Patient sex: F
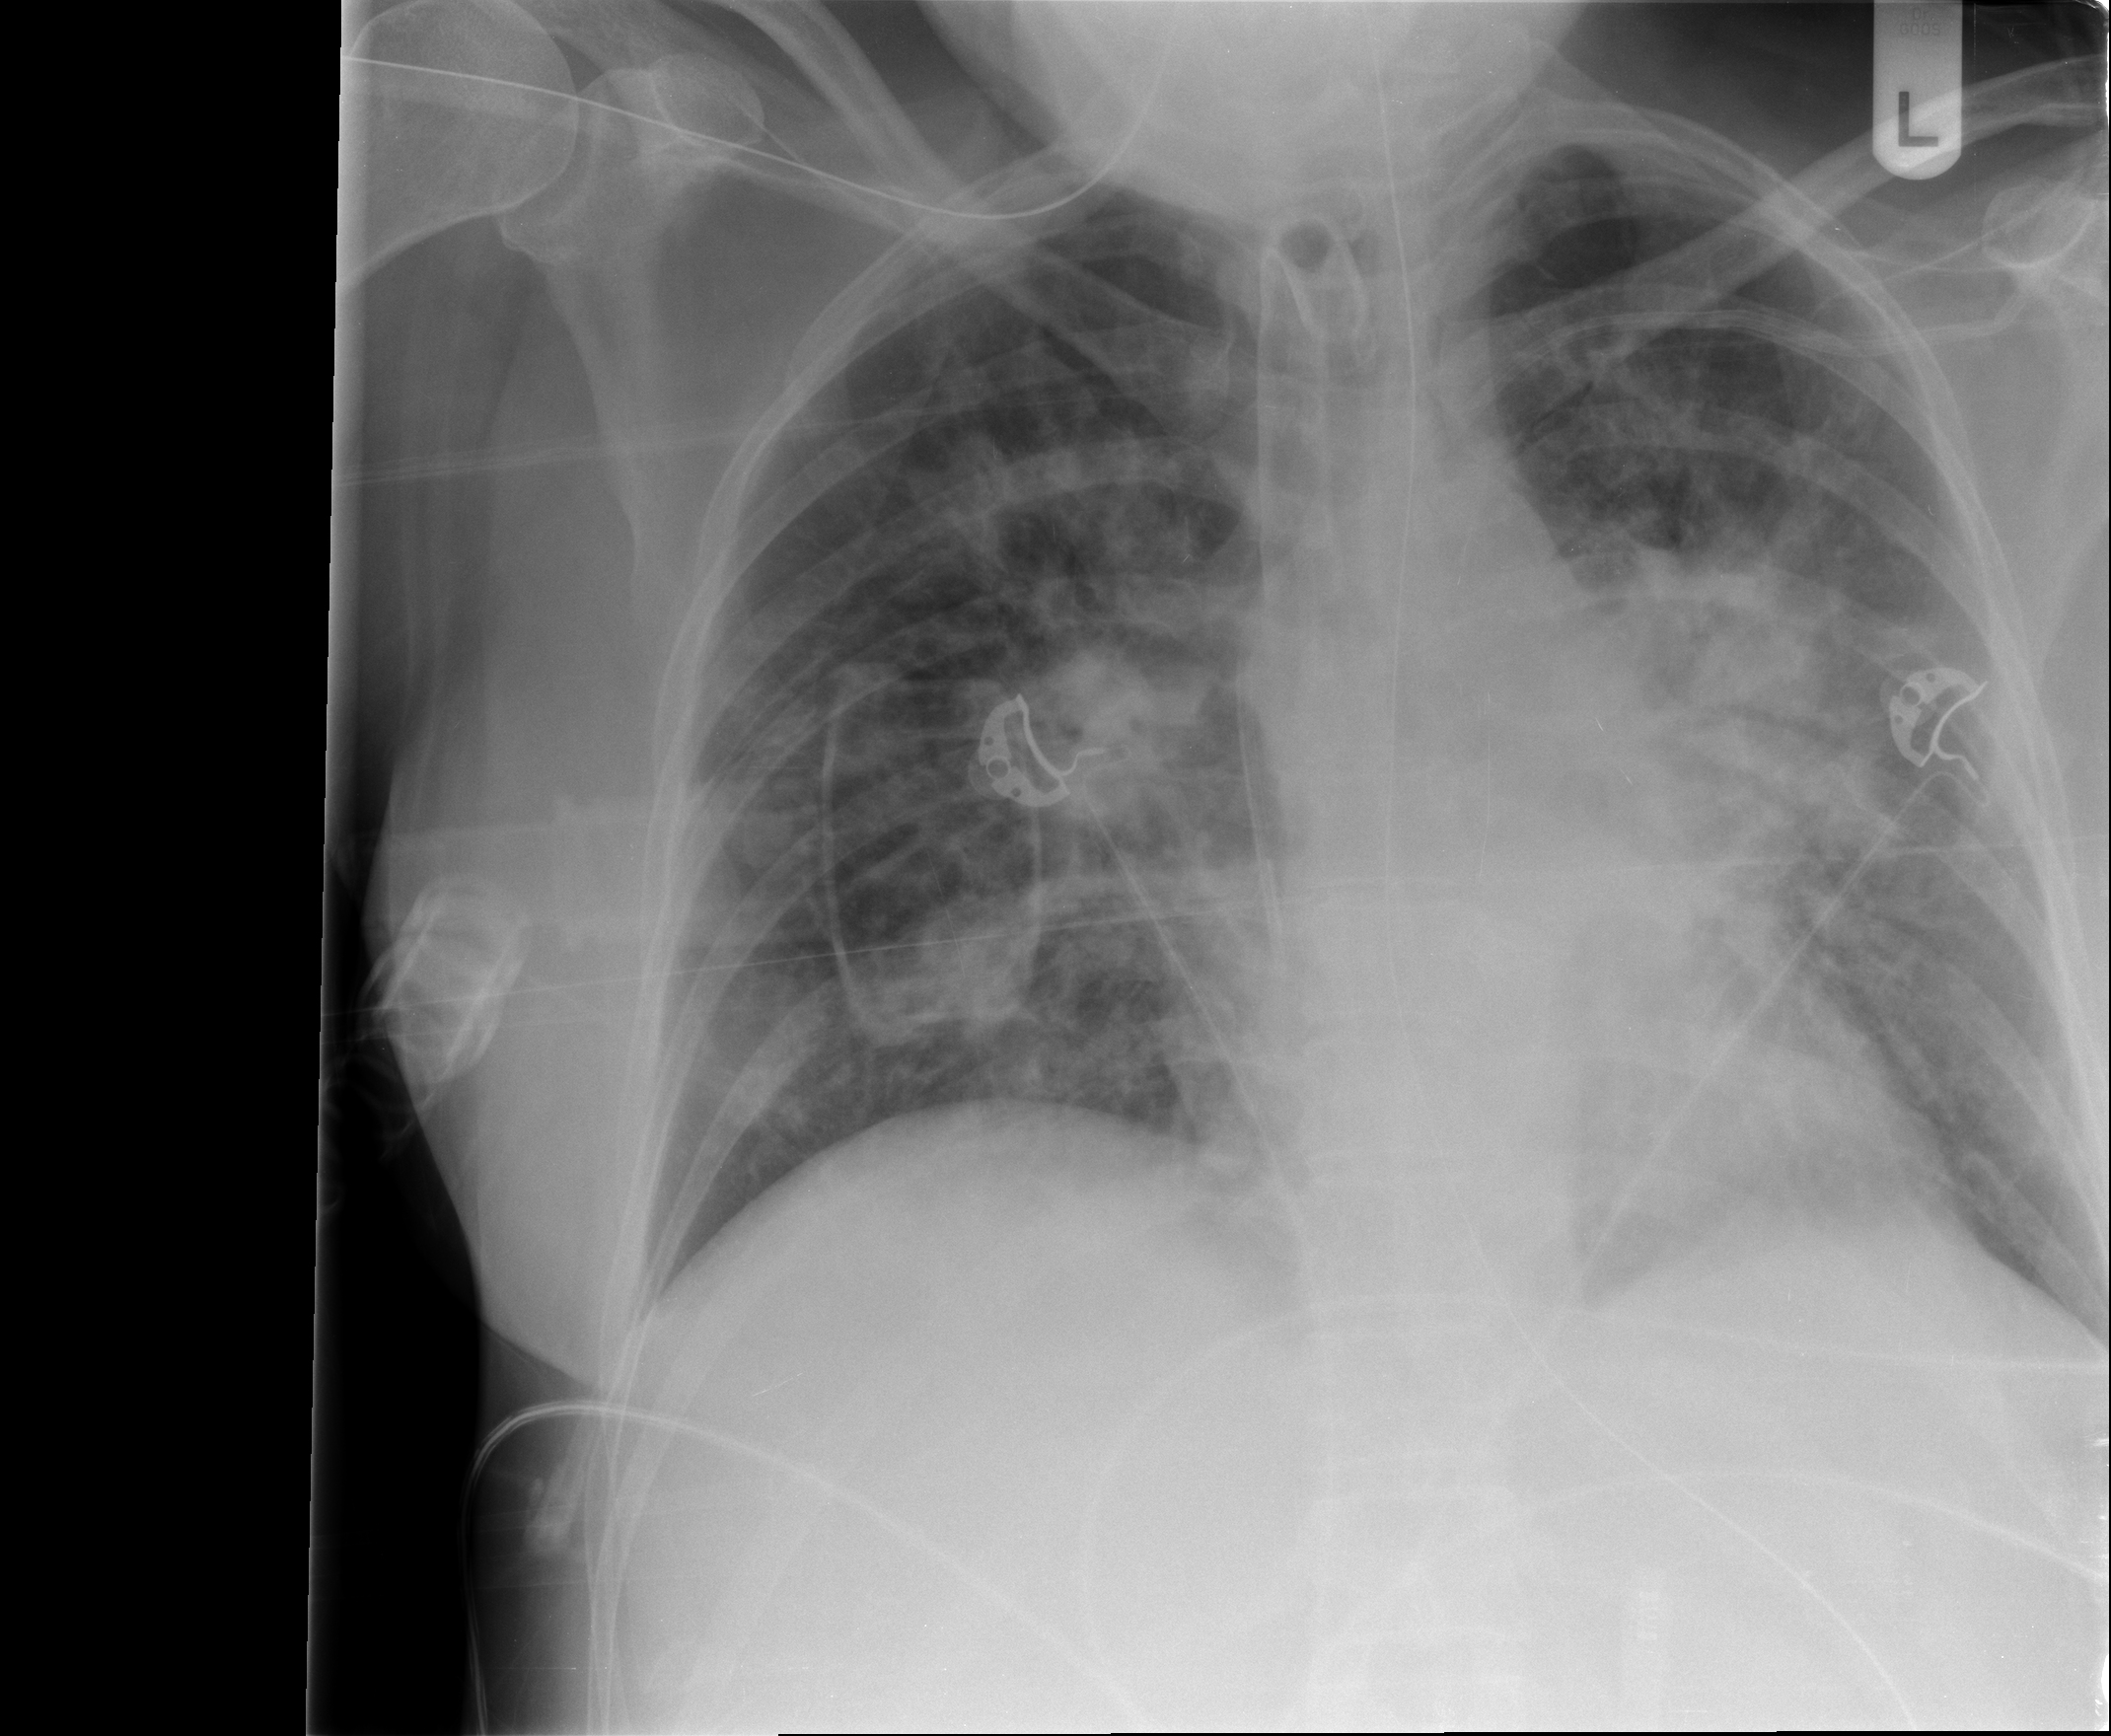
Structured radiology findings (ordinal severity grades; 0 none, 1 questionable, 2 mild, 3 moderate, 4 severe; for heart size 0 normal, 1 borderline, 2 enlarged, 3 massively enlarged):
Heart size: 0
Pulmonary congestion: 2
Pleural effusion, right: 0
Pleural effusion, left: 0
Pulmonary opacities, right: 3
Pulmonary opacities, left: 3
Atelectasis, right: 3
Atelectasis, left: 2